Question: I submit some tasks to 'Executors.newFixedThreadPool(3)', they all run and complete successfully. Then I call
'''
executorService.shutdown();
executorService.awaitTermination(2000, TimeUnit.MILLISECONDS);
'''
check it via
'''
executorService.isShutdown()
executorService.isTerminated()
'''
and get twice true back. The main thread exits, but the JVM stays alive. There's no AWT thread or alike, all I can see are the 3 pool threads, 'DestroyJavaVM', and 'com.google.inject.internal.util.$Finalizer'.
The Finalizer could be the prime suspect, if it wasn't a deamon thread. I suspended two threads to get this image

Actually, I'd expect the pool threads to be long gone, because of 'isTerminated == true'. Any idea who are they all waiting for?
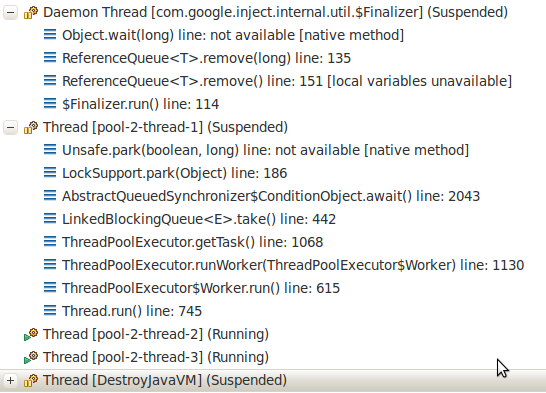
Answer: It seems from your debug image that your service is not alone as it's named 'pool-2'. So you might have another 'ExecutorService' still running as 'pool-1' that prevents the JVM to exit.